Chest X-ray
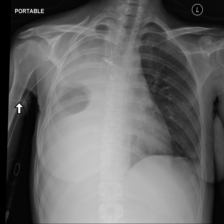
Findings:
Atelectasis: negative
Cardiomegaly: negative
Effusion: negative
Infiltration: negative
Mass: negative
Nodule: negative
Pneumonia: negative
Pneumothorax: negative
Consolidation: negative
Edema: negative
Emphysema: negative
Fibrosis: negative
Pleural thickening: negative
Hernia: negative